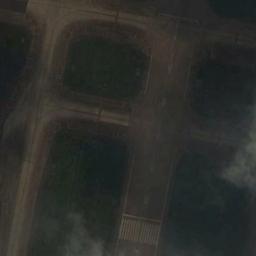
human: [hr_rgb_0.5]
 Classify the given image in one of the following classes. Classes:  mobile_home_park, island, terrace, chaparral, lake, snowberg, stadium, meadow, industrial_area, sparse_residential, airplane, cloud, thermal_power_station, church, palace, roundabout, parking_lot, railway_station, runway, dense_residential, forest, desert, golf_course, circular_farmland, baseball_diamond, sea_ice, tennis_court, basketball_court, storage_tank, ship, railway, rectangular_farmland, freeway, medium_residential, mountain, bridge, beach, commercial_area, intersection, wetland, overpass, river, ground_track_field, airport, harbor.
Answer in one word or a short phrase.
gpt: runway